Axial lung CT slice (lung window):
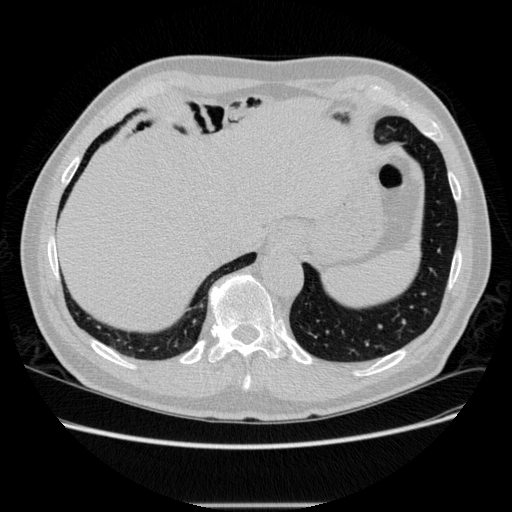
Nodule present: no